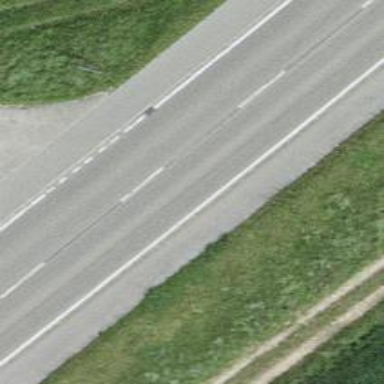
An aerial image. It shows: Asphalt path.